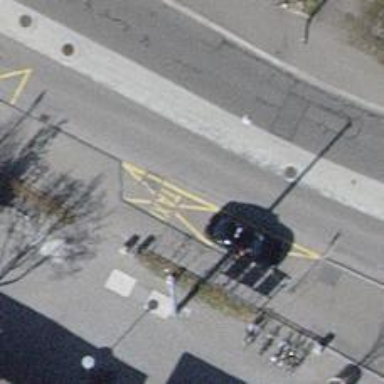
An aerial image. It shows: Taxi stand.